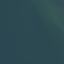
Label: SeaLake